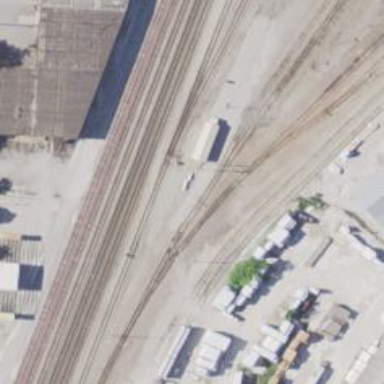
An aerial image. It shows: View of railway yard.